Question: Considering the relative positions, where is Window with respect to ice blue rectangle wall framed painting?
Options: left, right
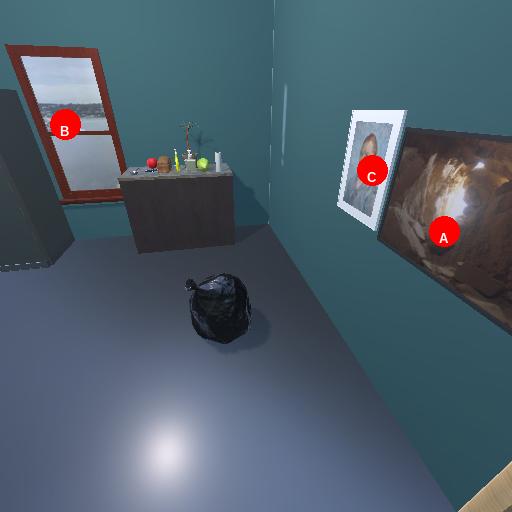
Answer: left